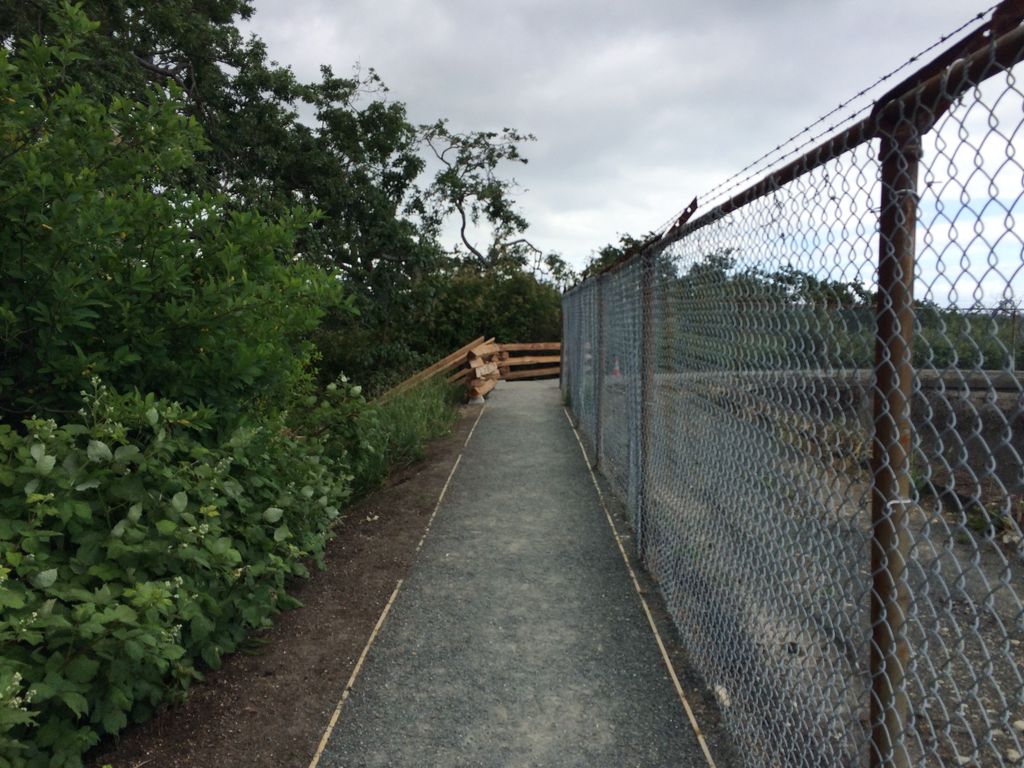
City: victoria